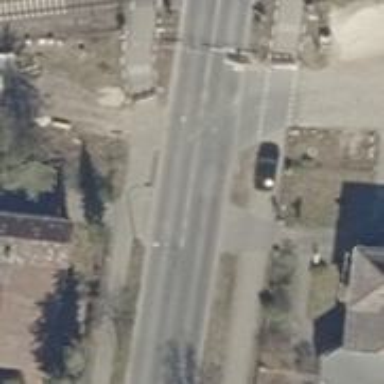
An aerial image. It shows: Tertiary road with asphalt surface and separate sidewalks on both sides. There are lane markings on the road.